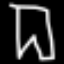
Label: pants